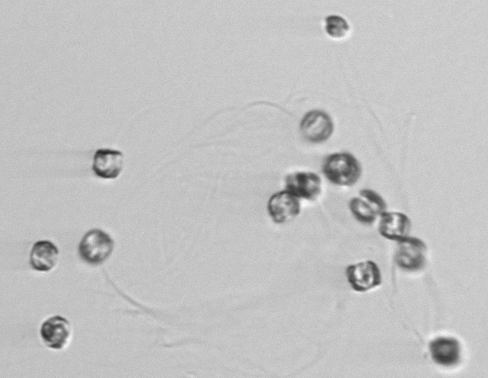
Label: Thalassiosira_sp_aff_mala